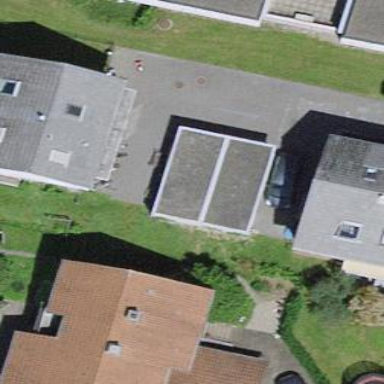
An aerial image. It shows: Garage building.